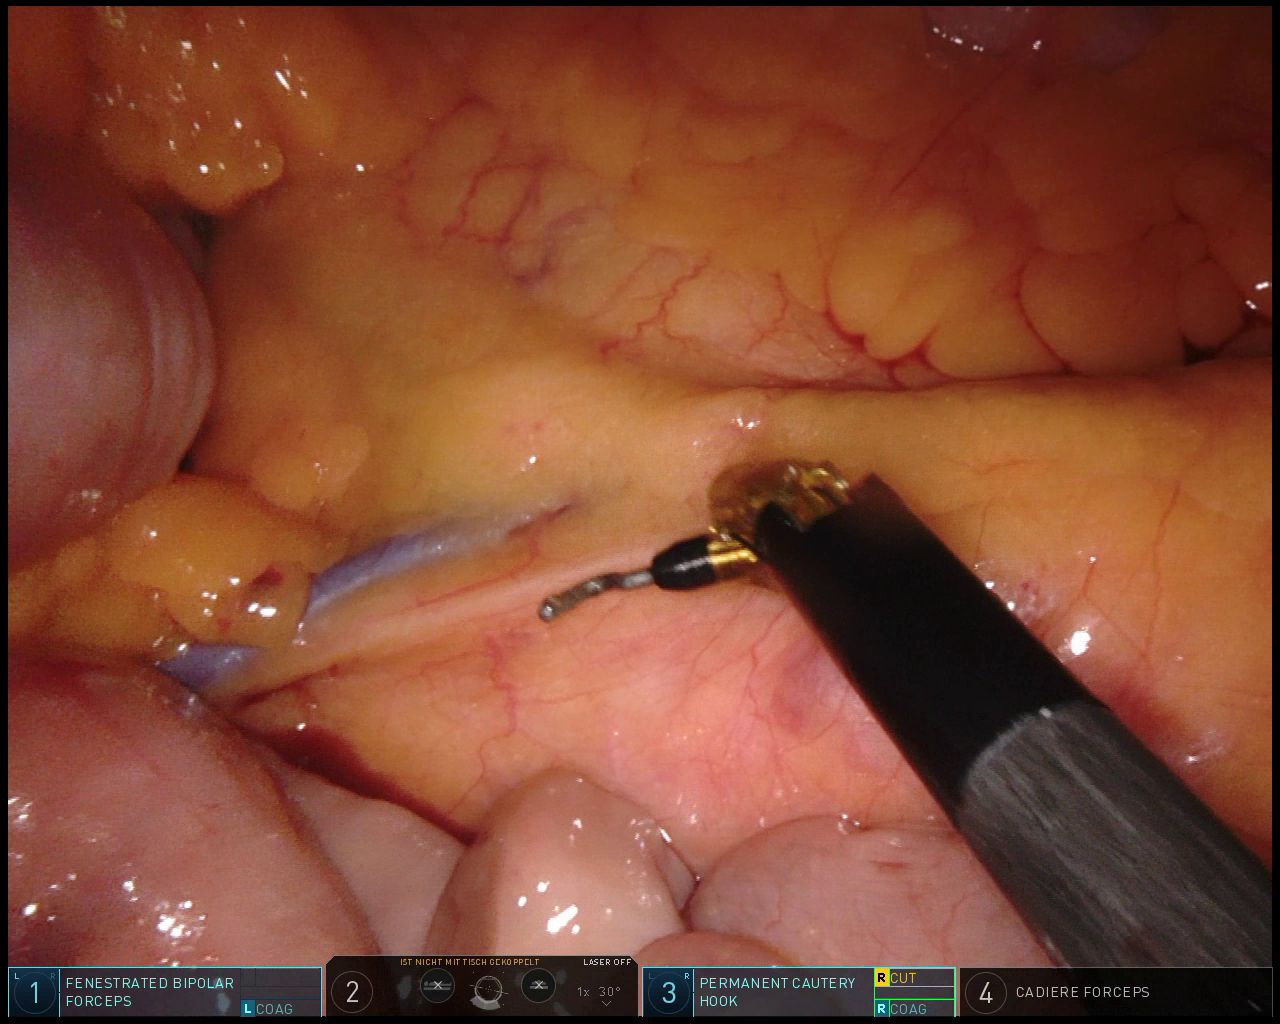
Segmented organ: small_intestine
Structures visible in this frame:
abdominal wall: yes
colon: yes
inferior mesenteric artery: no
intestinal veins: yes
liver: no
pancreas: no
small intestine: yes
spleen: no
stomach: no
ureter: no
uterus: no
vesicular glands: no